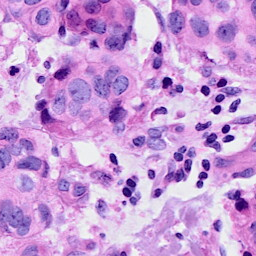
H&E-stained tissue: Breast